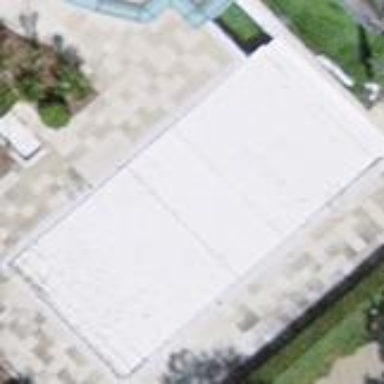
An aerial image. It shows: Swimming pool located in leisure land.